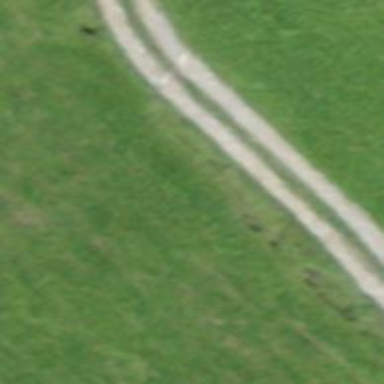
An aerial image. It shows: Ditch in the surroundings.